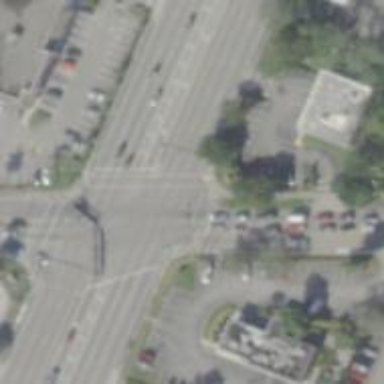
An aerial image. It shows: Footway with asphalt surface and marked with lines for crossing.